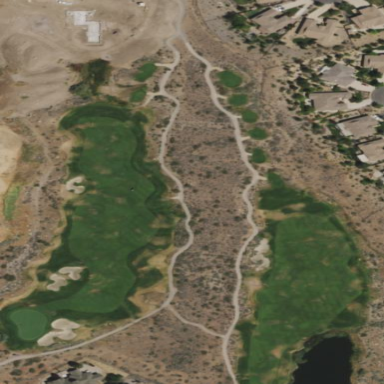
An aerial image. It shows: Rough grassy area used for golf.